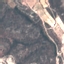
Label: HerbaceousVegetation